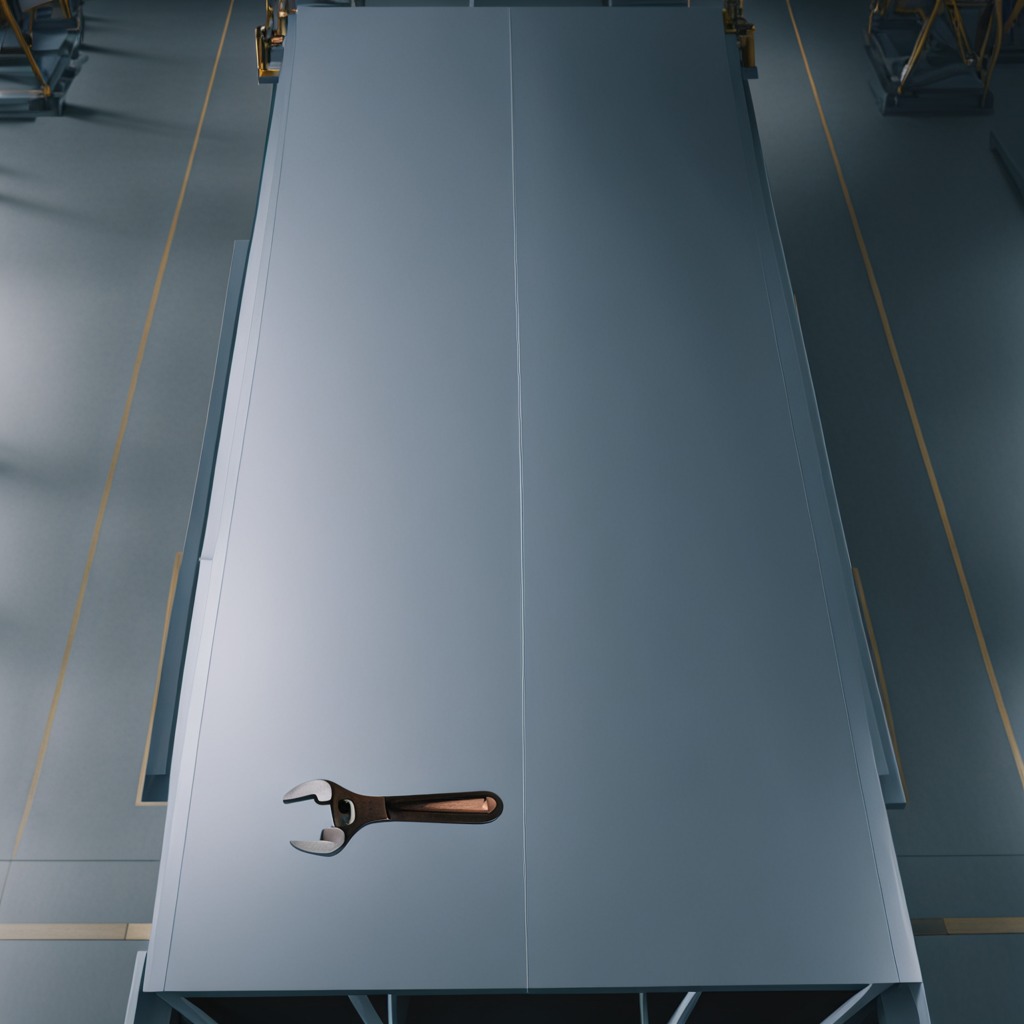
An wrench is lying on a toolbox surface in an airplane hangar workshop.